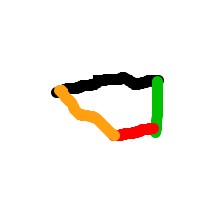
Shape: trapezoid